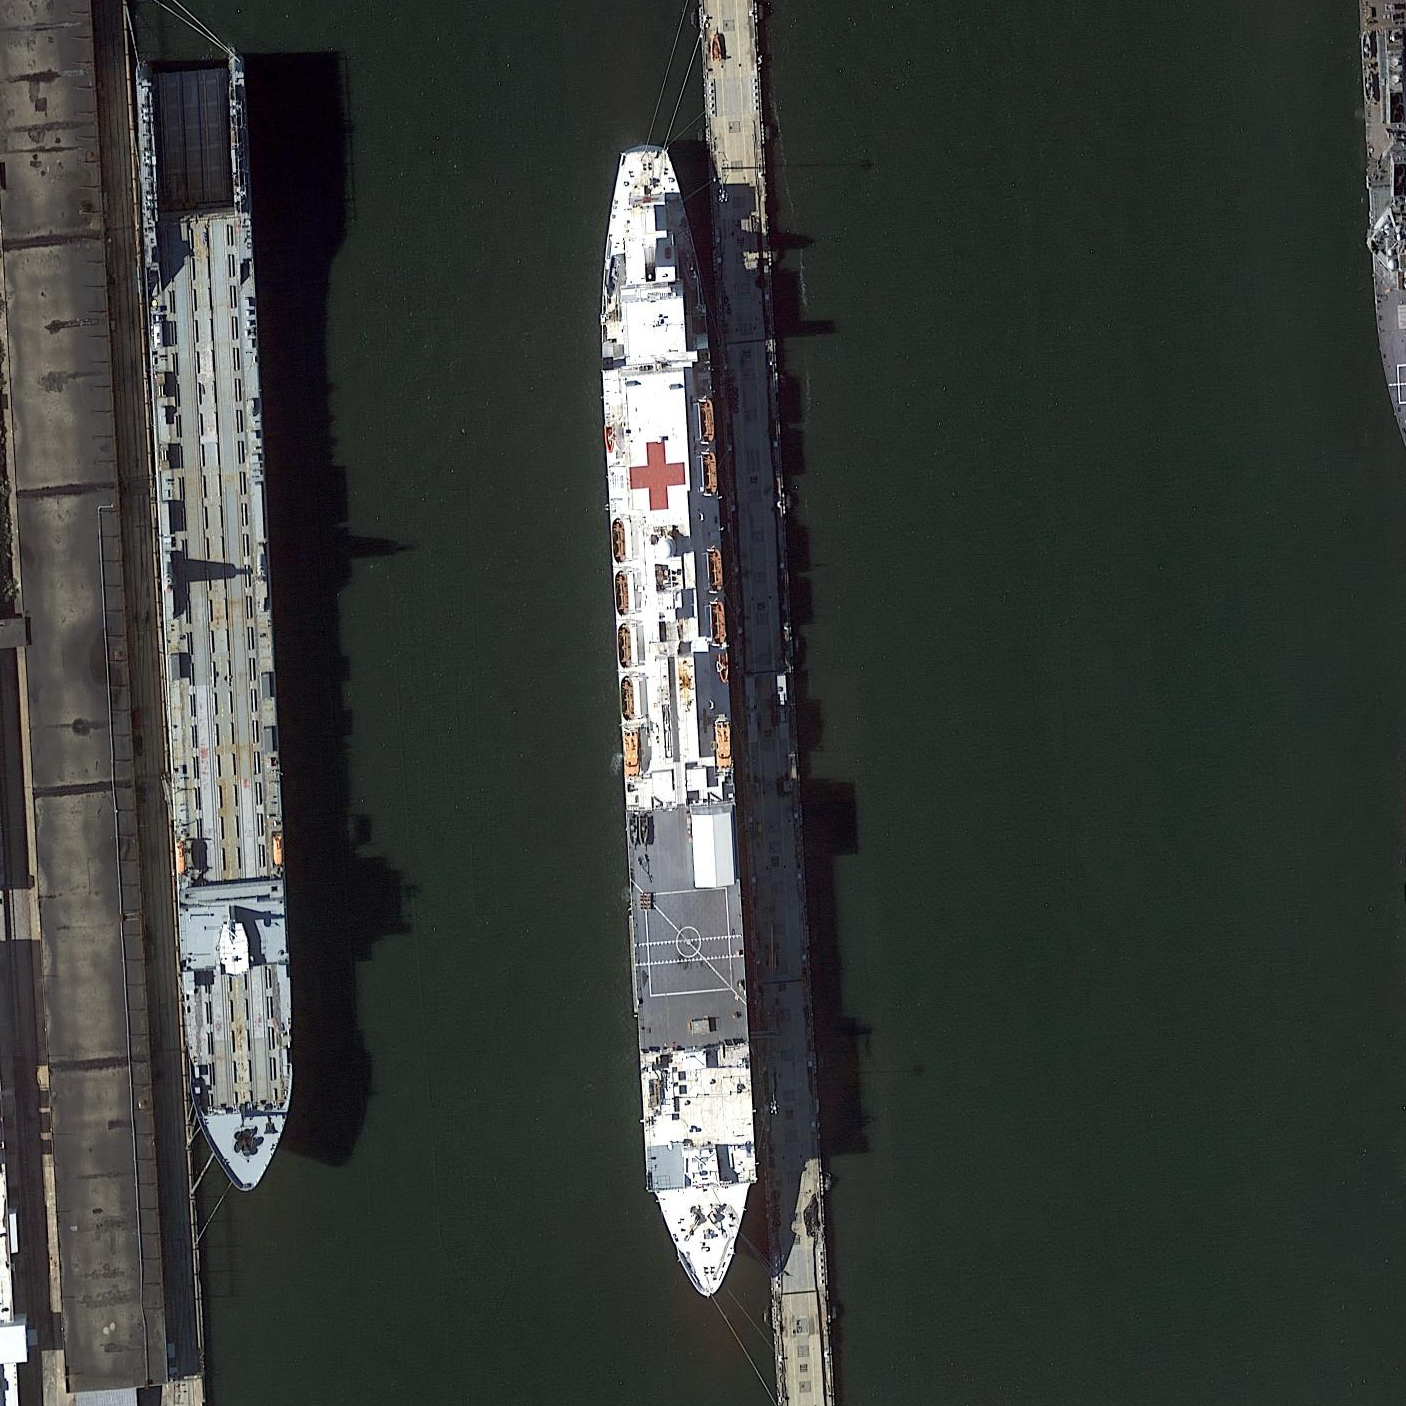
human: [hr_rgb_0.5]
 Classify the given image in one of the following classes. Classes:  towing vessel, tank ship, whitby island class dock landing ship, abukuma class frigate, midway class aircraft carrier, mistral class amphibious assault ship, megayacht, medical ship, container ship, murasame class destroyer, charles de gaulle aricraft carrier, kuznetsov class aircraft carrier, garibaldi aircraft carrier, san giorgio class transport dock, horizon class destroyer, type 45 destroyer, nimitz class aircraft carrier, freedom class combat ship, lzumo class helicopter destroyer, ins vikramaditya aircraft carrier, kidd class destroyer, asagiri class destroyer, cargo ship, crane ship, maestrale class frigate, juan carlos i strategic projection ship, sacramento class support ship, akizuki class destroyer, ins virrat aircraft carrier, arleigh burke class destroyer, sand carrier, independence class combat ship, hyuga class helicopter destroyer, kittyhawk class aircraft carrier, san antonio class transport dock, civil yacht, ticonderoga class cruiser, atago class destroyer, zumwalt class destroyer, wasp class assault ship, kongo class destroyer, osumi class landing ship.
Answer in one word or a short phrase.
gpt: Medical ship